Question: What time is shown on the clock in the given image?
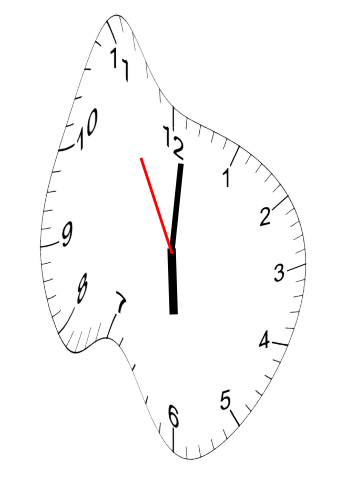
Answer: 06:00:55